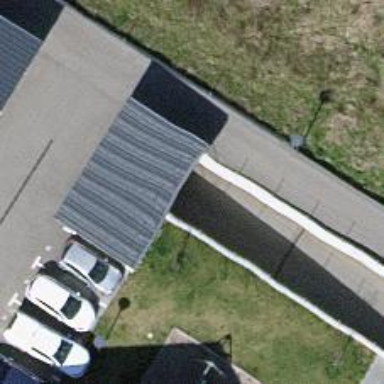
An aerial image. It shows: Parking entrance.